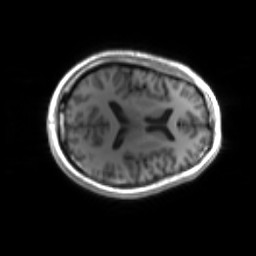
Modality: inplaneT1
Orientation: axial
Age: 30
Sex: male
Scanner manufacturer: siemens
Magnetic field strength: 3 T
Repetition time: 1.2 s
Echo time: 0.00251 s